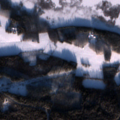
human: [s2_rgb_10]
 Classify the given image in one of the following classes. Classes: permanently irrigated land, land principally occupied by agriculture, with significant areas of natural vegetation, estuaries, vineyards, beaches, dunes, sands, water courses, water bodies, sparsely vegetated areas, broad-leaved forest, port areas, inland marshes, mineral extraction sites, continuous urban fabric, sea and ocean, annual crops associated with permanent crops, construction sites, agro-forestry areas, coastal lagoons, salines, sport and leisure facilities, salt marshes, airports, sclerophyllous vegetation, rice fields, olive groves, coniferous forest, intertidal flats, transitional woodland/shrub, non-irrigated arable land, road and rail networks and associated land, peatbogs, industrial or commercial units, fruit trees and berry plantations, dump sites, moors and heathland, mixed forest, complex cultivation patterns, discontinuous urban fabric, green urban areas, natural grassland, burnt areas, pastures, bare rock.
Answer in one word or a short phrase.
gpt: land principally occupied by agriculture, with significant areas of natural vegetation, broad-leaved forest, coniferous forest, mixed forest, peatbogs